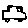
Label: car